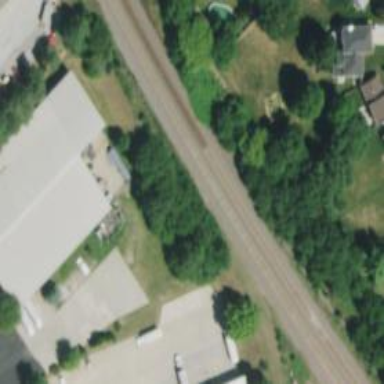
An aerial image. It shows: Railway track.